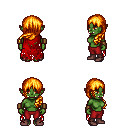
a pixel art fantasy rpg character, female body template, orc, green skin, red tattered cape, red pants, light blonde left-swept hairstyle, leather bracers, maroon shoes, four views (front, back, left, right), 2x2 character sprite sheet, small pixel art, hard edges, no anti-aliasing